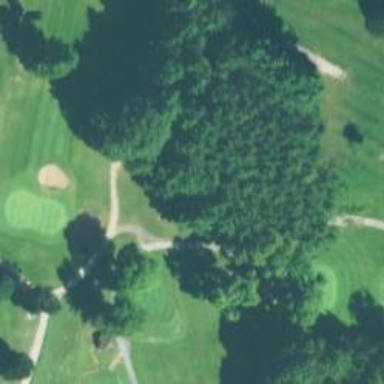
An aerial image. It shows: Service road designated as golf cart path.